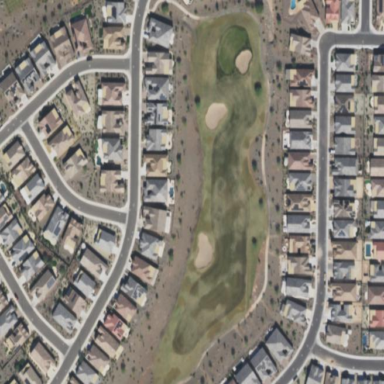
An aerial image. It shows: Rough grass surface on golf course.